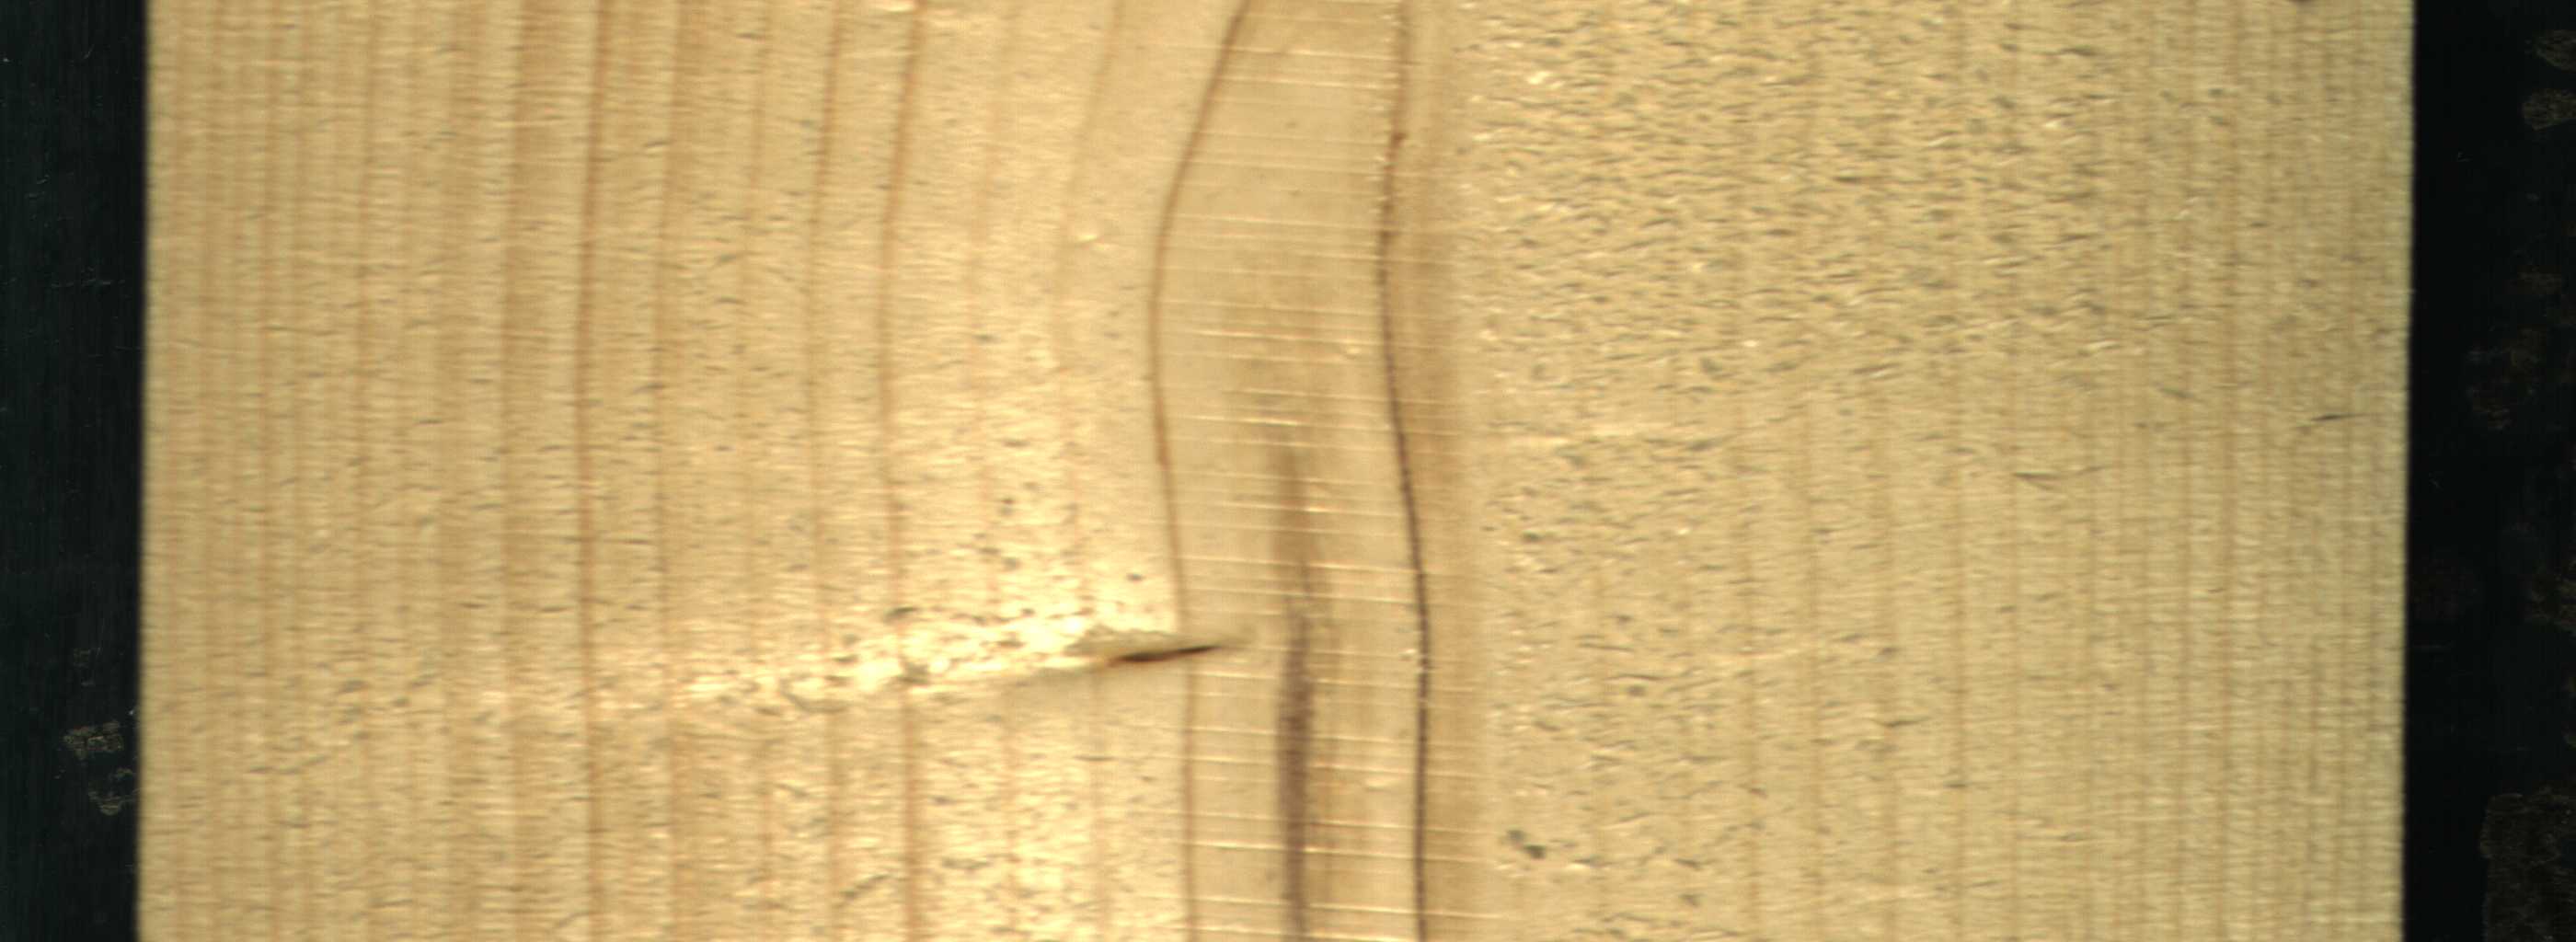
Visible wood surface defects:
Quartzity
Live_Knot